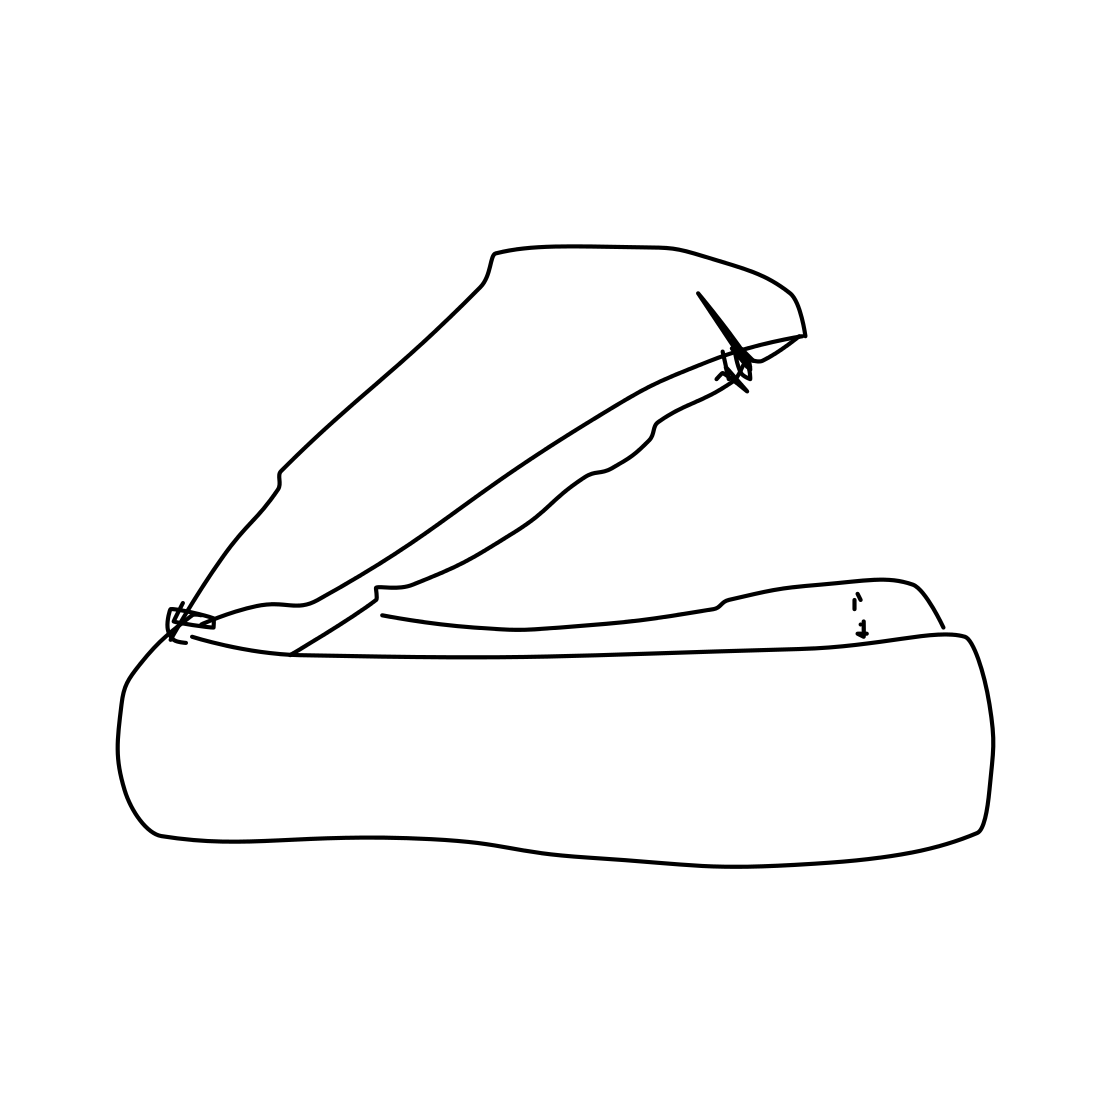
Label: stapler